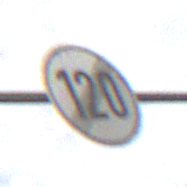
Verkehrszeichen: EndeGeschwindigkeit120
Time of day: MorningAfternoon
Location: Outdoor (Suburban)
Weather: Overcast
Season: NotSpecified
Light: Natural